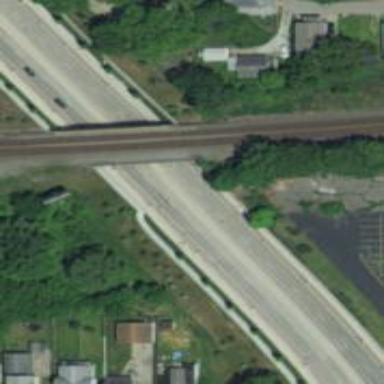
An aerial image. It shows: Bridge over railway line.